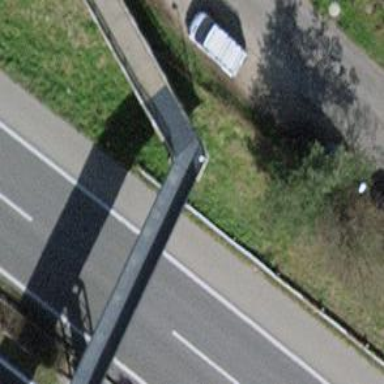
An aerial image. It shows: Footway road with bridge that includes ramp.